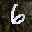
Label: 6